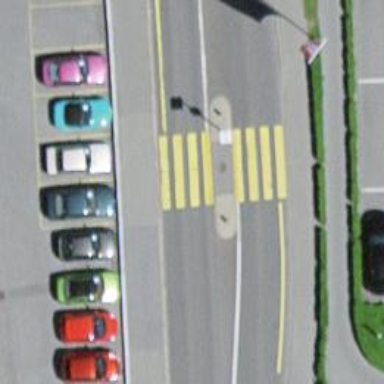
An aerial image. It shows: Uncontrolled road crossing with pedestrian island.